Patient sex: F
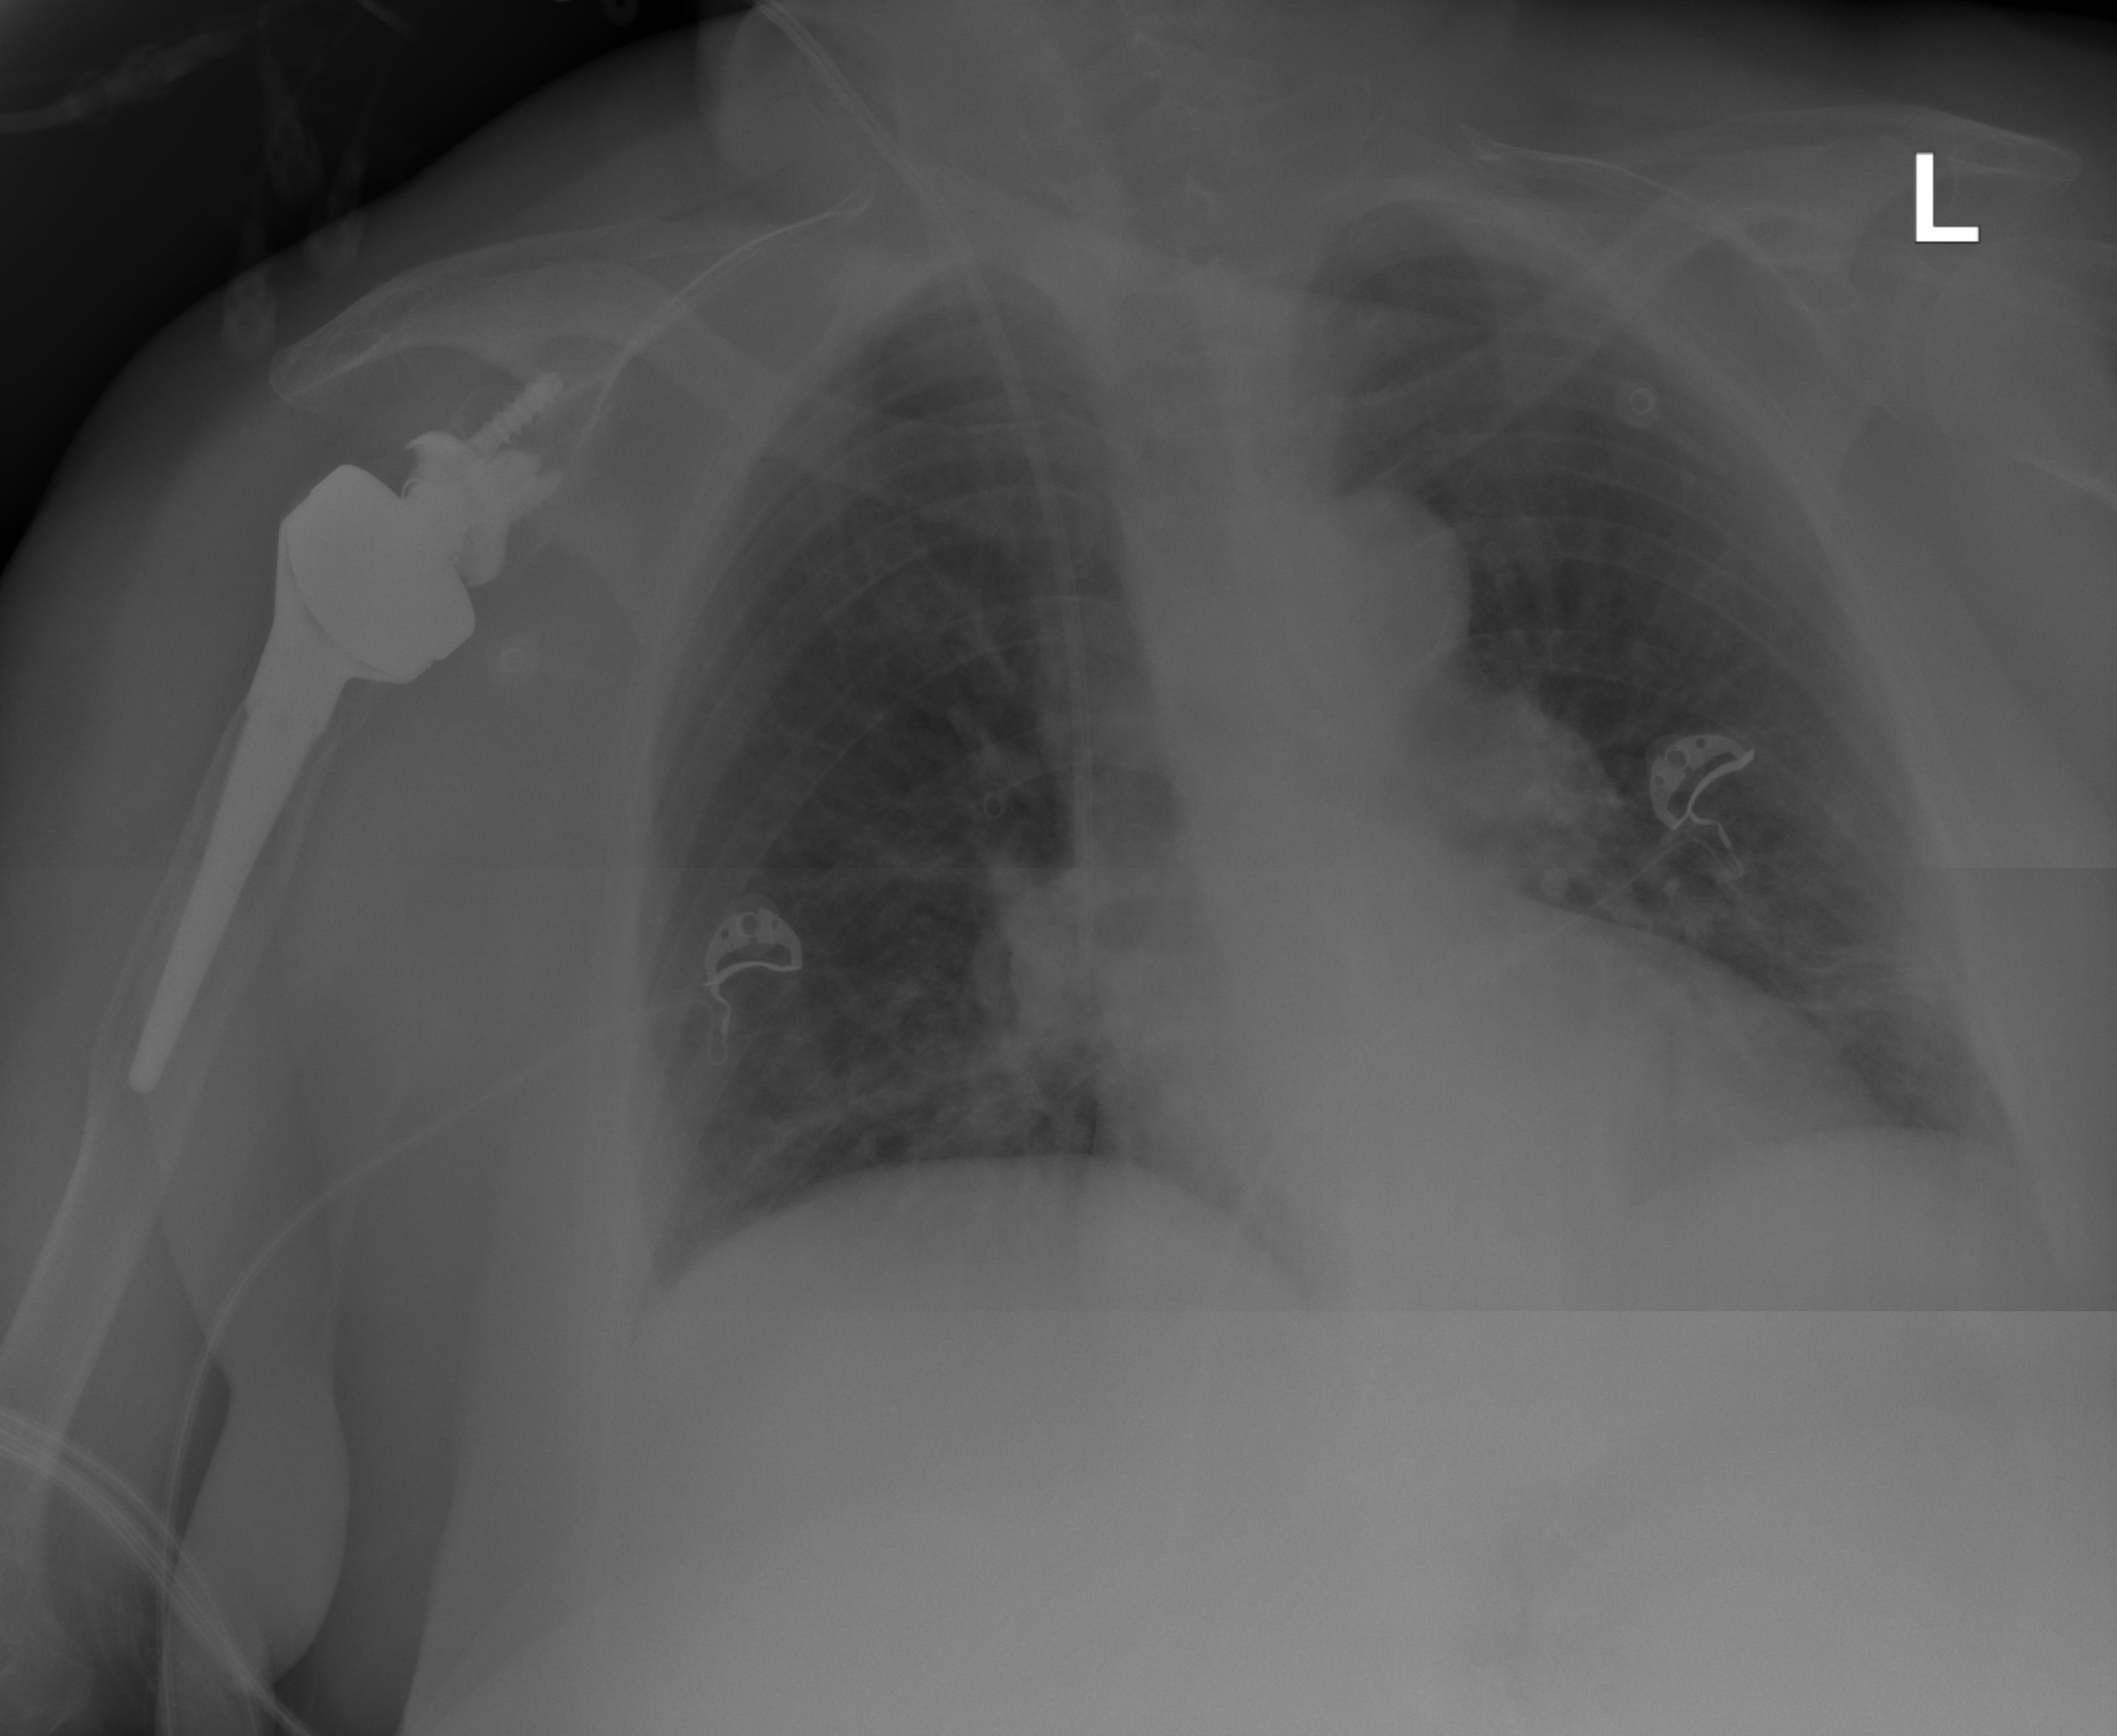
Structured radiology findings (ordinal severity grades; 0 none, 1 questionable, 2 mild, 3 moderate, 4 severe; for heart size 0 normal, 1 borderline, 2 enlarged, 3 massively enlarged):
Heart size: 0
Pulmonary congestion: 0
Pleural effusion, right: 0
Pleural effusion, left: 0
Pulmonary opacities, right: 0
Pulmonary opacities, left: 1
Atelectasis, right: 0
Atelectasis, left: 2